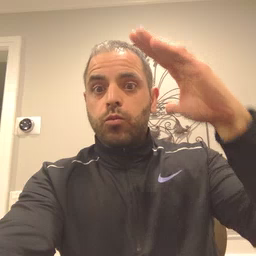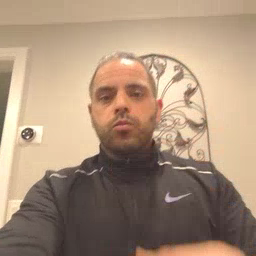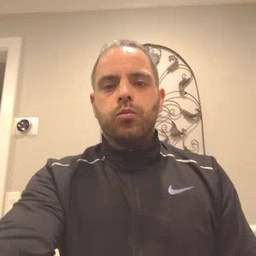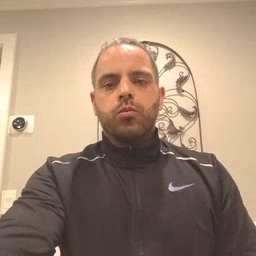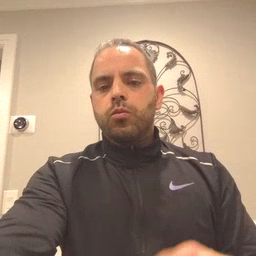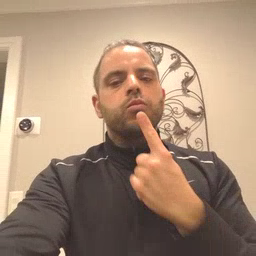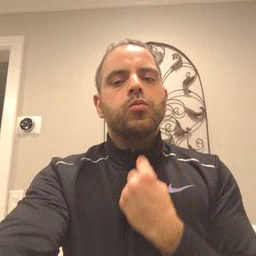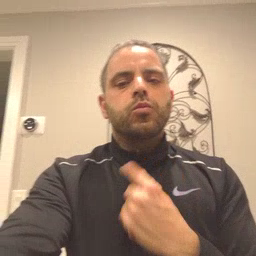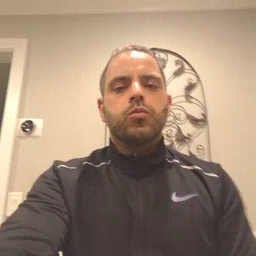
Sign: red